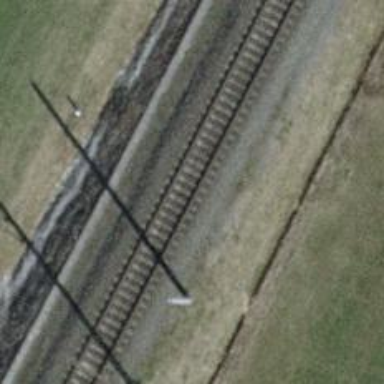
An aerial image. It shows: Single-track railway with electrified contact line. The track type is main.